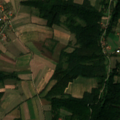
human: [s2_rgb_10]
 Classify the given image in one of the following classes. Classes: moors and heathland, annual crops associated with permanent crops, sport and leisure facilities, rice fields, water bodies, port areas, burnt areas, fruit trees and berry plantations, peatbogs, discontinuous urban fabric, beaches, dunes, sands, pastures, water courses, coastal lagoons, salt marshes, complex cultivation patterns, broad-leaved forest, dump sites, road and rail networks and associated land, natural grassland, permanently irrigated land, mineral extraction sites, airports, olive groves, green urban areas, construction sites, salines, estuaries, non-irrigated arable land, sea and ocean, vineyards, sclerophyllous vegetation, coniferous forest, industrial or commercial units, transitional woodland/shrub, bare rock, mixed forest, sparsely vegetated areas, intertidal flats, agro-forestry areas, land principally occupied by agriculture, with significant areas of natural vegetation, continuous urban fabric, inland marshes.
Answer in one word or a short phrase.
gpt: complex cultivation patterns, land principally occupied by agriculture, with significant areas of natural vegetation, broad-leaved forest